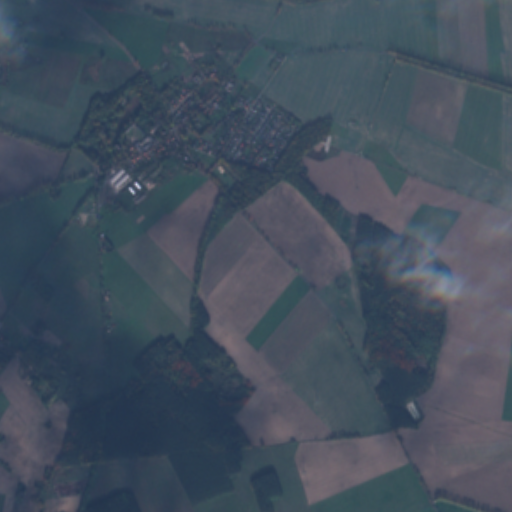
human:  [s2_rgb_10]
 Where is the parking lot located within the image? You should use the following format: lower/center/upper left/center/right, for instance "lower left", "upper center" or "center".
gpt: The parking lot is located in the upper left of the image.
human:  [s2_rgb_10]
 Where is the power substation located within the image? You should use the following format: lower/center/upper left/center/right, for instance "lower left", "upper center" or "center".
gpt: The power substation is located in the upper right of the image.
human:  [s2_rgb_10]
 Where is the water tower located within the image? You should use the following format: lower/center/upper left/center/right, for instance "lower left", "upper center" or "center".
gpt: The water tower is located in the upper left of the image.
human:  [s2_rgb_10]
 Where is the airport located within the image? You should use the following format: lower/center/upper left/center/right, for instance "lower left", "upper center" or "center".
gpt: There is no airport in the image.